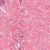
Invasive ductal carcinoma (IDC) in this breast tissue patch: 0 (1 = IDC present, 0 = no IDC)